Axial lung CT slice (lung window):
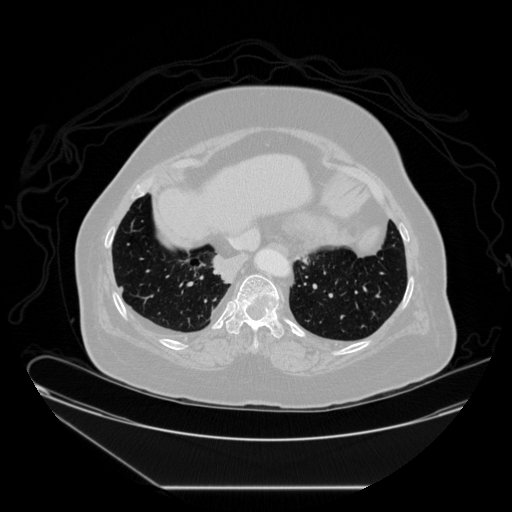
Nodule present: no